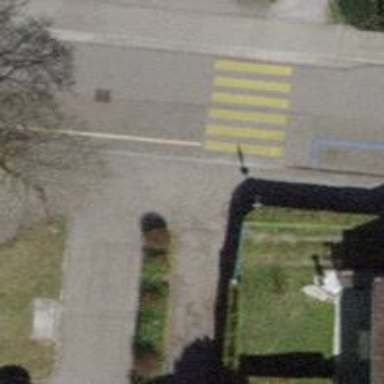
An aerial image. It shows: Unmarked crossing with traffic calming table.